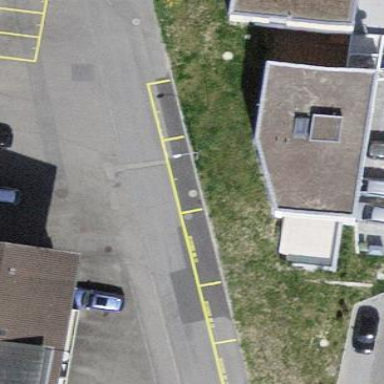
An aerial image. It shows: Parking area with surface.